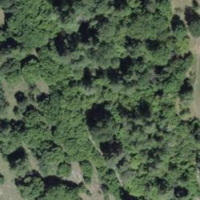
EUNIS habitat code: 44
Species observed at this site:
Stauroderus scalaris